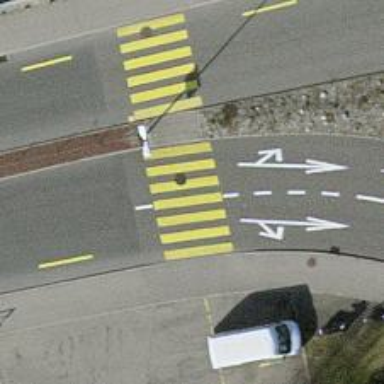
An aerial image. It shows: Marked crossing on footway with clear markings.